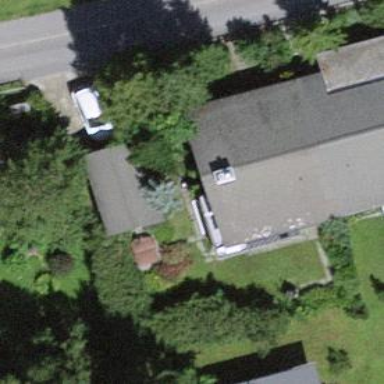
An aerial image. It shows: Terrace building.